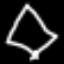
Label: diamond